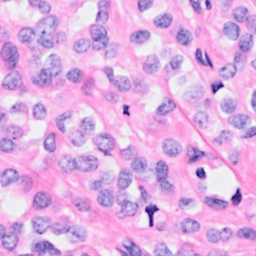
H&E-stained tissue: Breast